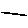
Label: line